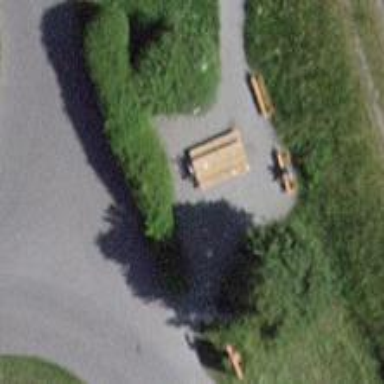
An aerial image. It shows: Picnic table located in leisure land area.